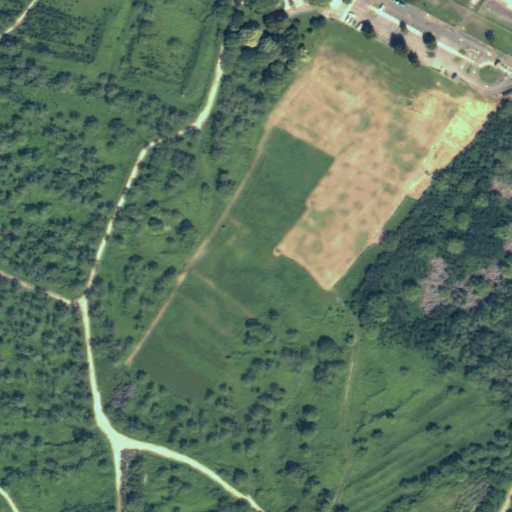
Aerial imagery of cone(s) in Hawaii named Diamond Head containing only unknown